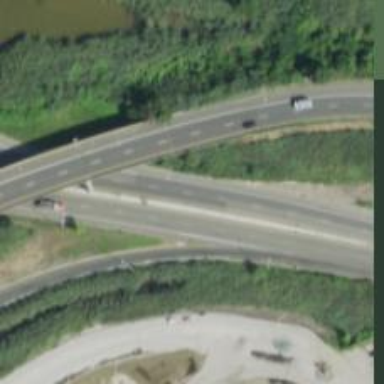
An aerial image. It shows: Motorway link.